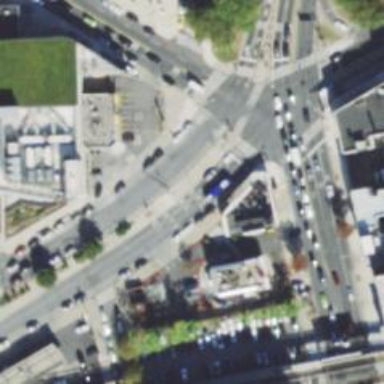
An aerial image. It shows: Traffic island located on footway.